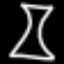
Label: hourglass